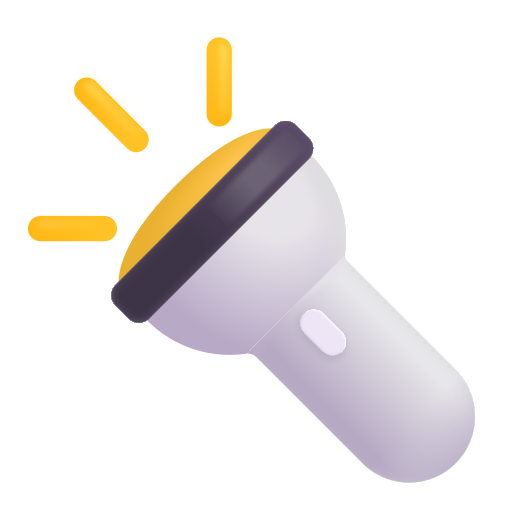
flashlight color